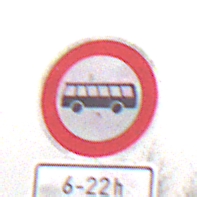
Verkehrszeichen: VerbotKraftomnibusse
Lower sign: ZeitangabenMitBeschraenkungAufWochentage4
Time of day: Midday
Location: Outdoor (Nature)
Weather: Overcast
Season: Winter
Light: Natural